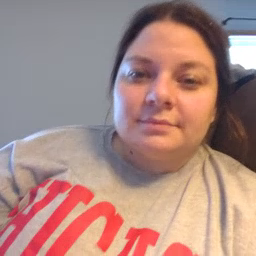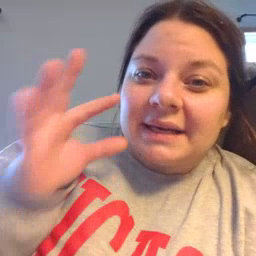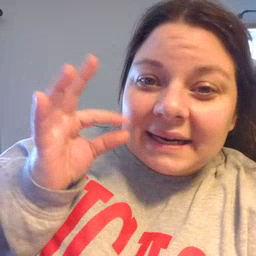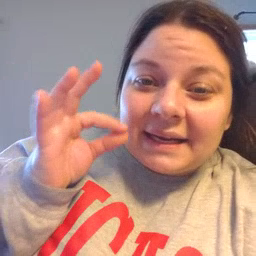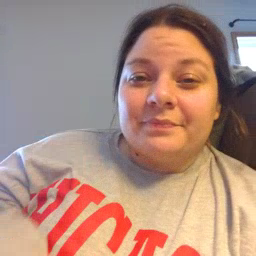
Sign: kitty